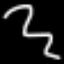
Label: squiggle